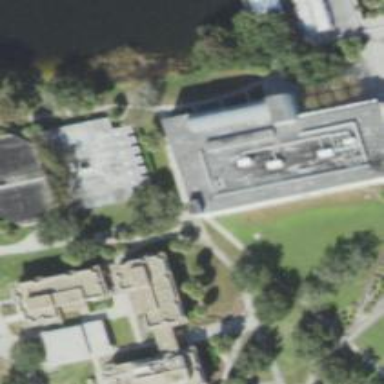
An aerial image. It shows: View of university building.